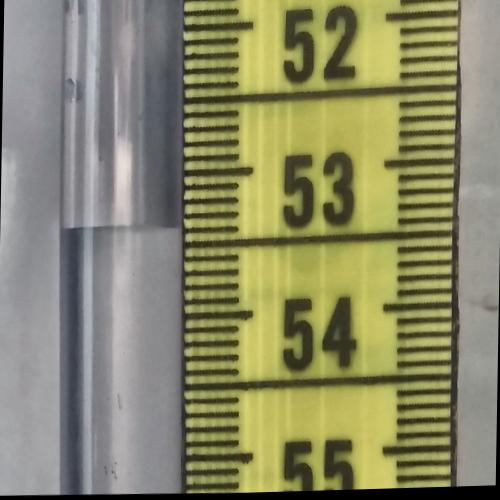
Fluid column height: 53.4 cm